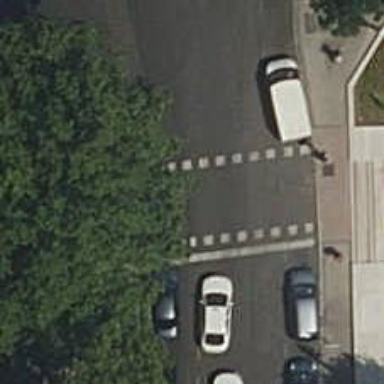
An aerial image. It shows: Zebra crossing with traffic signals.